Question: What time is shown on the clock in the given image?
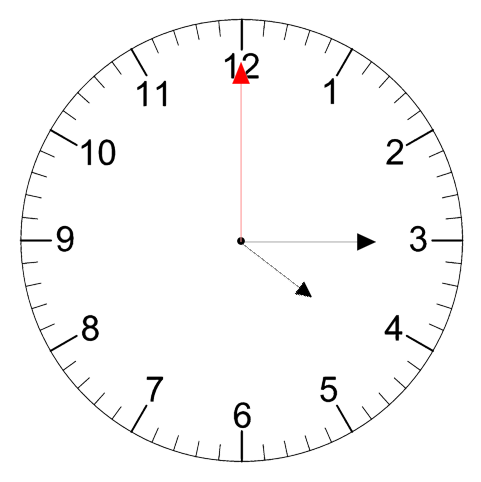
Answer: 04:15:00